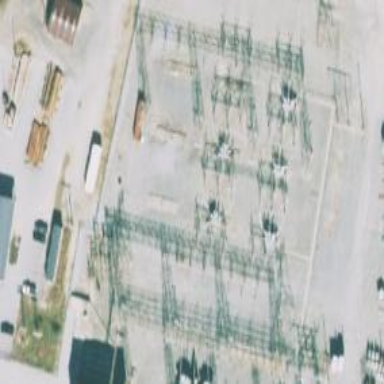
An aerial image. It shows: Switch for power supply.